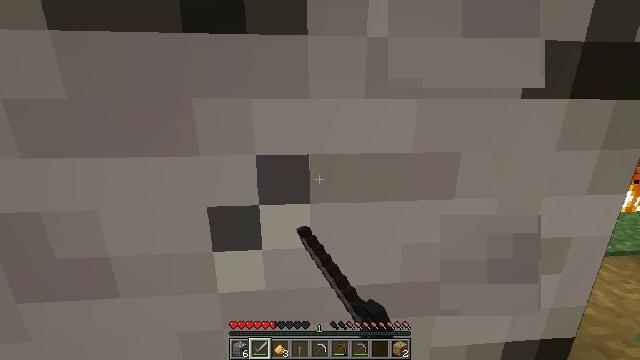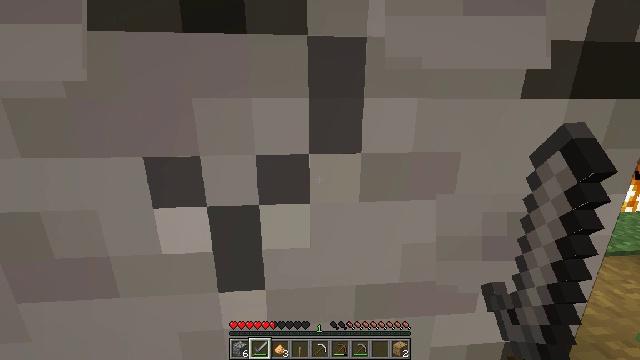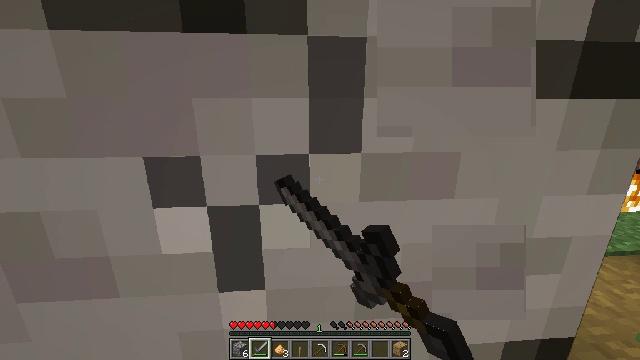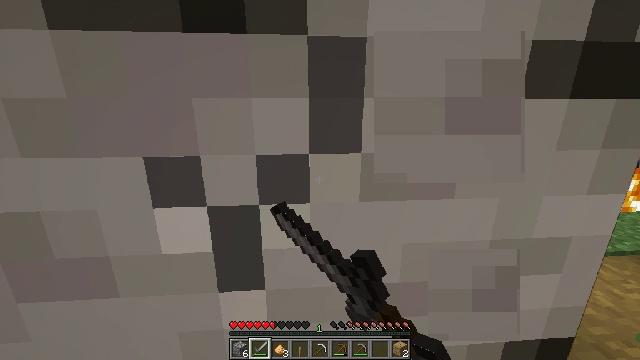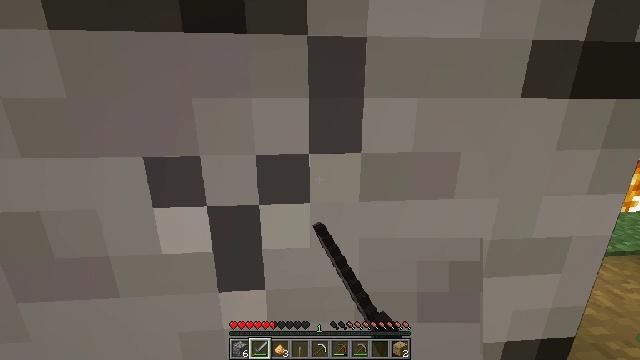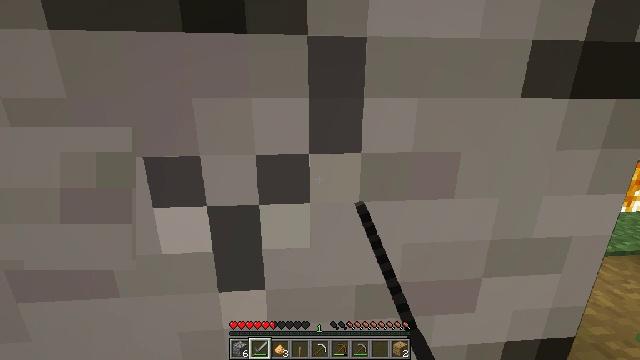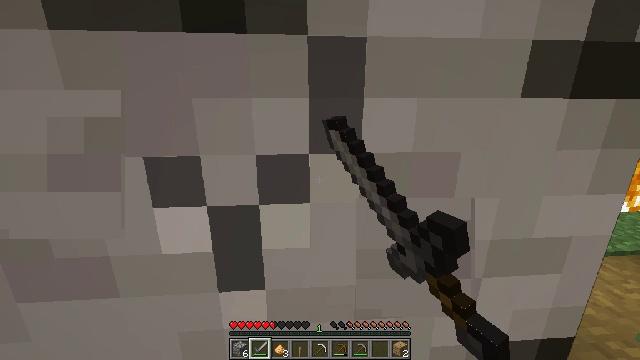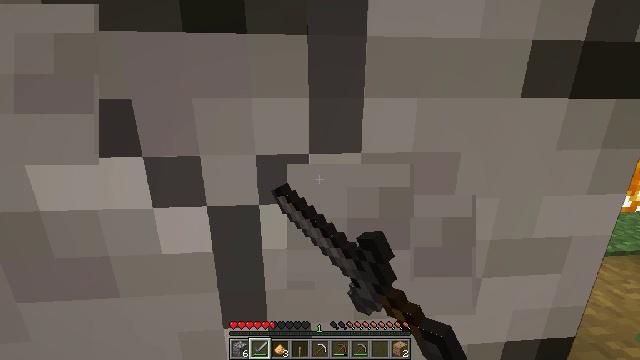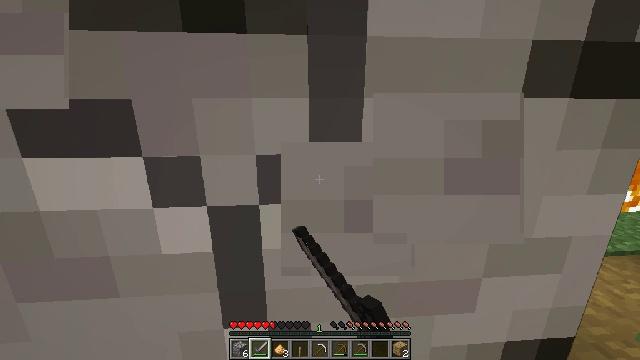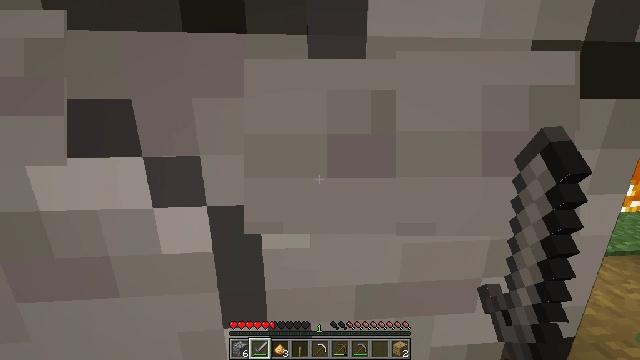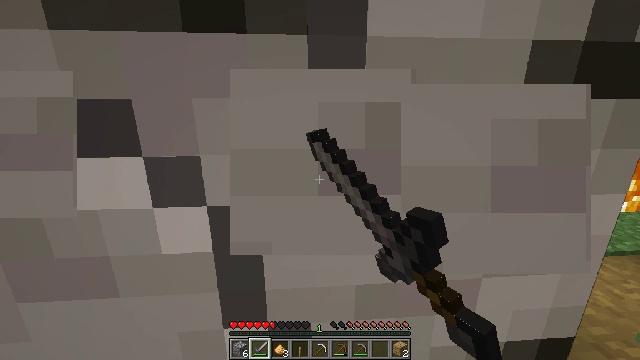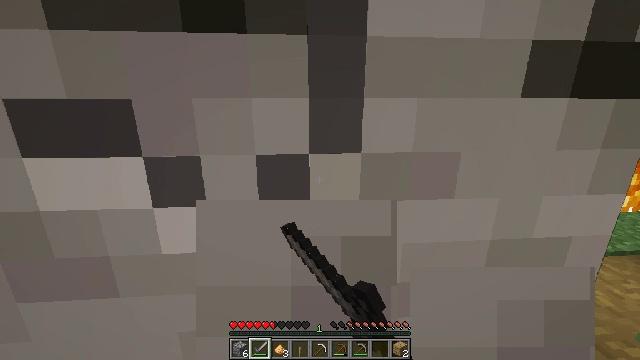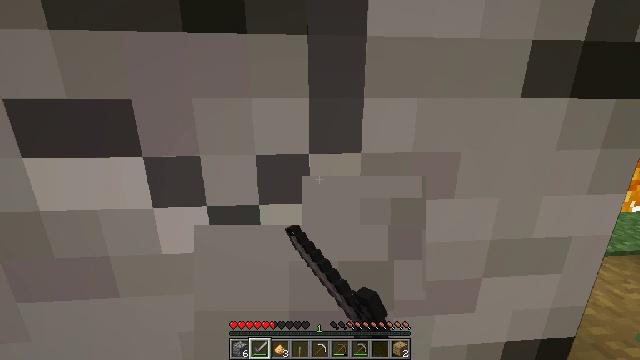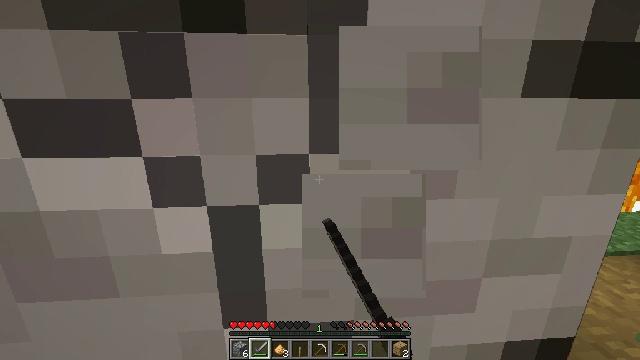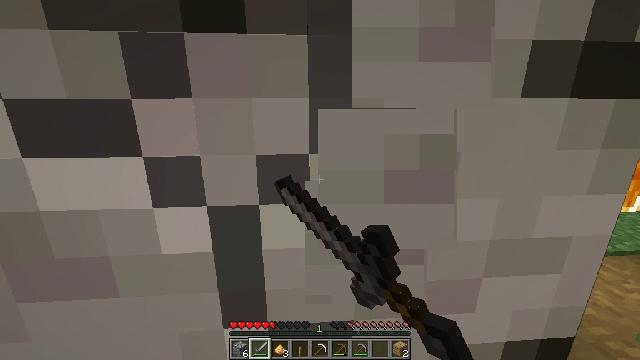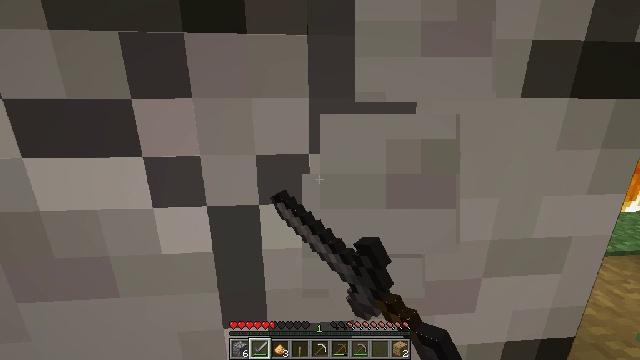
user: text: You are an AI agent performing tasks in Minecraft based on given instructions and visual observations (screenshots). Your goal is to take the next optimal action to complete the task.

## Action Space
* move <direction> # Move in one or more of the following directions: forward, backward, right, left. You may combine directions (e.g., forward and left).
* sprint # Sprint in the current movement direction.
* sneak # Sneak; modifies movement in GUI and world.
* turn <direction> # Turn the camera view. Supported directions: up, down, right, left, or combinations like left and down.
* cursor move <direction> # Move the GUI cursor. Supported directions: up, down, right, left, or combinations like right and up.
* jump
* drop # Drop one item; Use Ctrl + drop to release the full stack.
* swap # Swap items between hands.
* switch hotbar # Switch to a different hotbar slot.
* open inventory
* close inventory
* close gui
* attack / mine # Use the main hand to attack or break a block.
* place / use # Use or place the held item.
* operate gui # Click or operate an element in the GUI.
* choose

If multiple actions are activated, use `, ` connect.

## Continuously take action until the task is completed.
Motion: motion action
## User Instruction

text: Chop down the birch log.
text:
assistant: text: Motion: attack / mine
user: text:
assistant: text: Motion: attack / mine
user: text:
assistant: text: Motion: attack / mine
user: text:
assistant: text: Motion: attack / mine
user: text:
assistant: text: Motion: attack / mine
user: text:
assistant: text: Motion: attack / mine
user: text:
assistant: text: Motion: attack / mine
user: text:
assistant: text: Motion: attack / mine
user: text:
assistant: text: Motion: attack / mine
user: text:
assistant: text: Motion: attack / mine
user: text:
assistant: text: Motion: attack / mine
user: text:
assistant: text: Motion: attack / mine
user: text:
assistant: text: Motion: attack / mine
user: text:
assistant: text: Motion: attack / mine
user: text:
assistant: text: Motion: attack / mine
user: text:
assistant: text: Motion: attack / mine
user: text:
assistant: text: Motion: attack / mine
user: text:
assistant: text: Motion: attack / mine
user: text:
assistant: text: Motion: attack / mine
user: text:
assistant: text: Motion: attack / mine
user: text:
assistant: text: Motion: attack / mine
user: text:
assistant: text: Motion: attack / mine
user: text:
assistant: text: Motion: attack / mine
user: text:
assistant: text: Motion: attack / mine
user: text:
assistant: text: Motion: attack / mine
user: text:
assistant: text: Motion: attack / mine
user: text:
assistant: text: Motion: attack / mine
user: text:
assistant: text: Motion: attack / mine
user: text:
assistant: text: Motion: attack / mine
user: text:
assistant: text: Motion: attack / mine